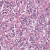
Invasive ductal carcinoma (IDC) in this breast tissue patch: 1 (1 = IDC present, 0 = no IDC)